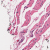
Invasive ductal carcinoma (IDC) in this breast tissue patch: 0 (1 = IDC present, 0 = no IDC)